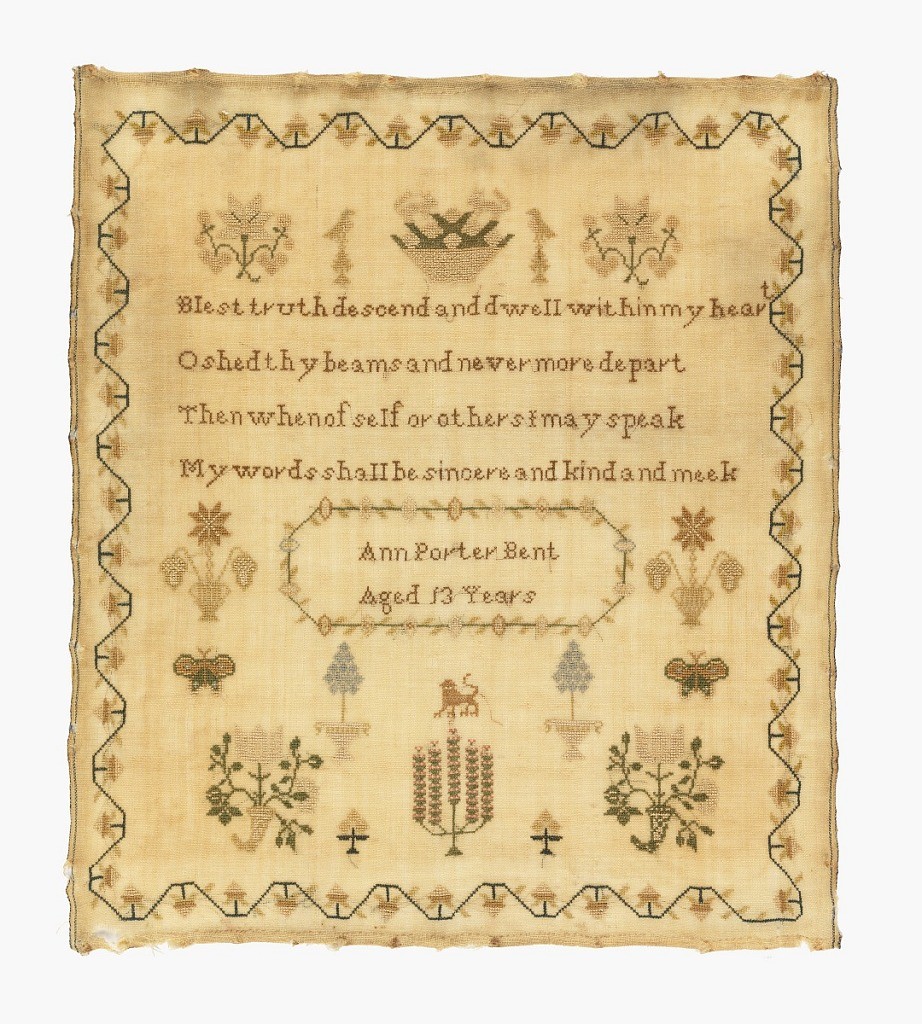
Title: Sampler
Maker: Ann Porter Bent, English
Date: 19th century
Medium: silk embroidery on wool foundation Technique: embroidered in cross stitches on plain weave foundation
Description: With a curving strawberry border text: "Blest truth descend and dwell within my heart/ O shed thy beams and never more depart/ Then when of self or others I may speak/ My words shall be sincere and kind and meek."  Then a signature.